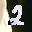
Label: 2